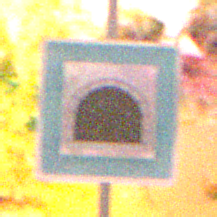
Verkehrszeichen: Tunnel
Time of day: Night
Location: Outdoor (Nature)
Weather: Clear
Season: NotSpecified
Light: Natural